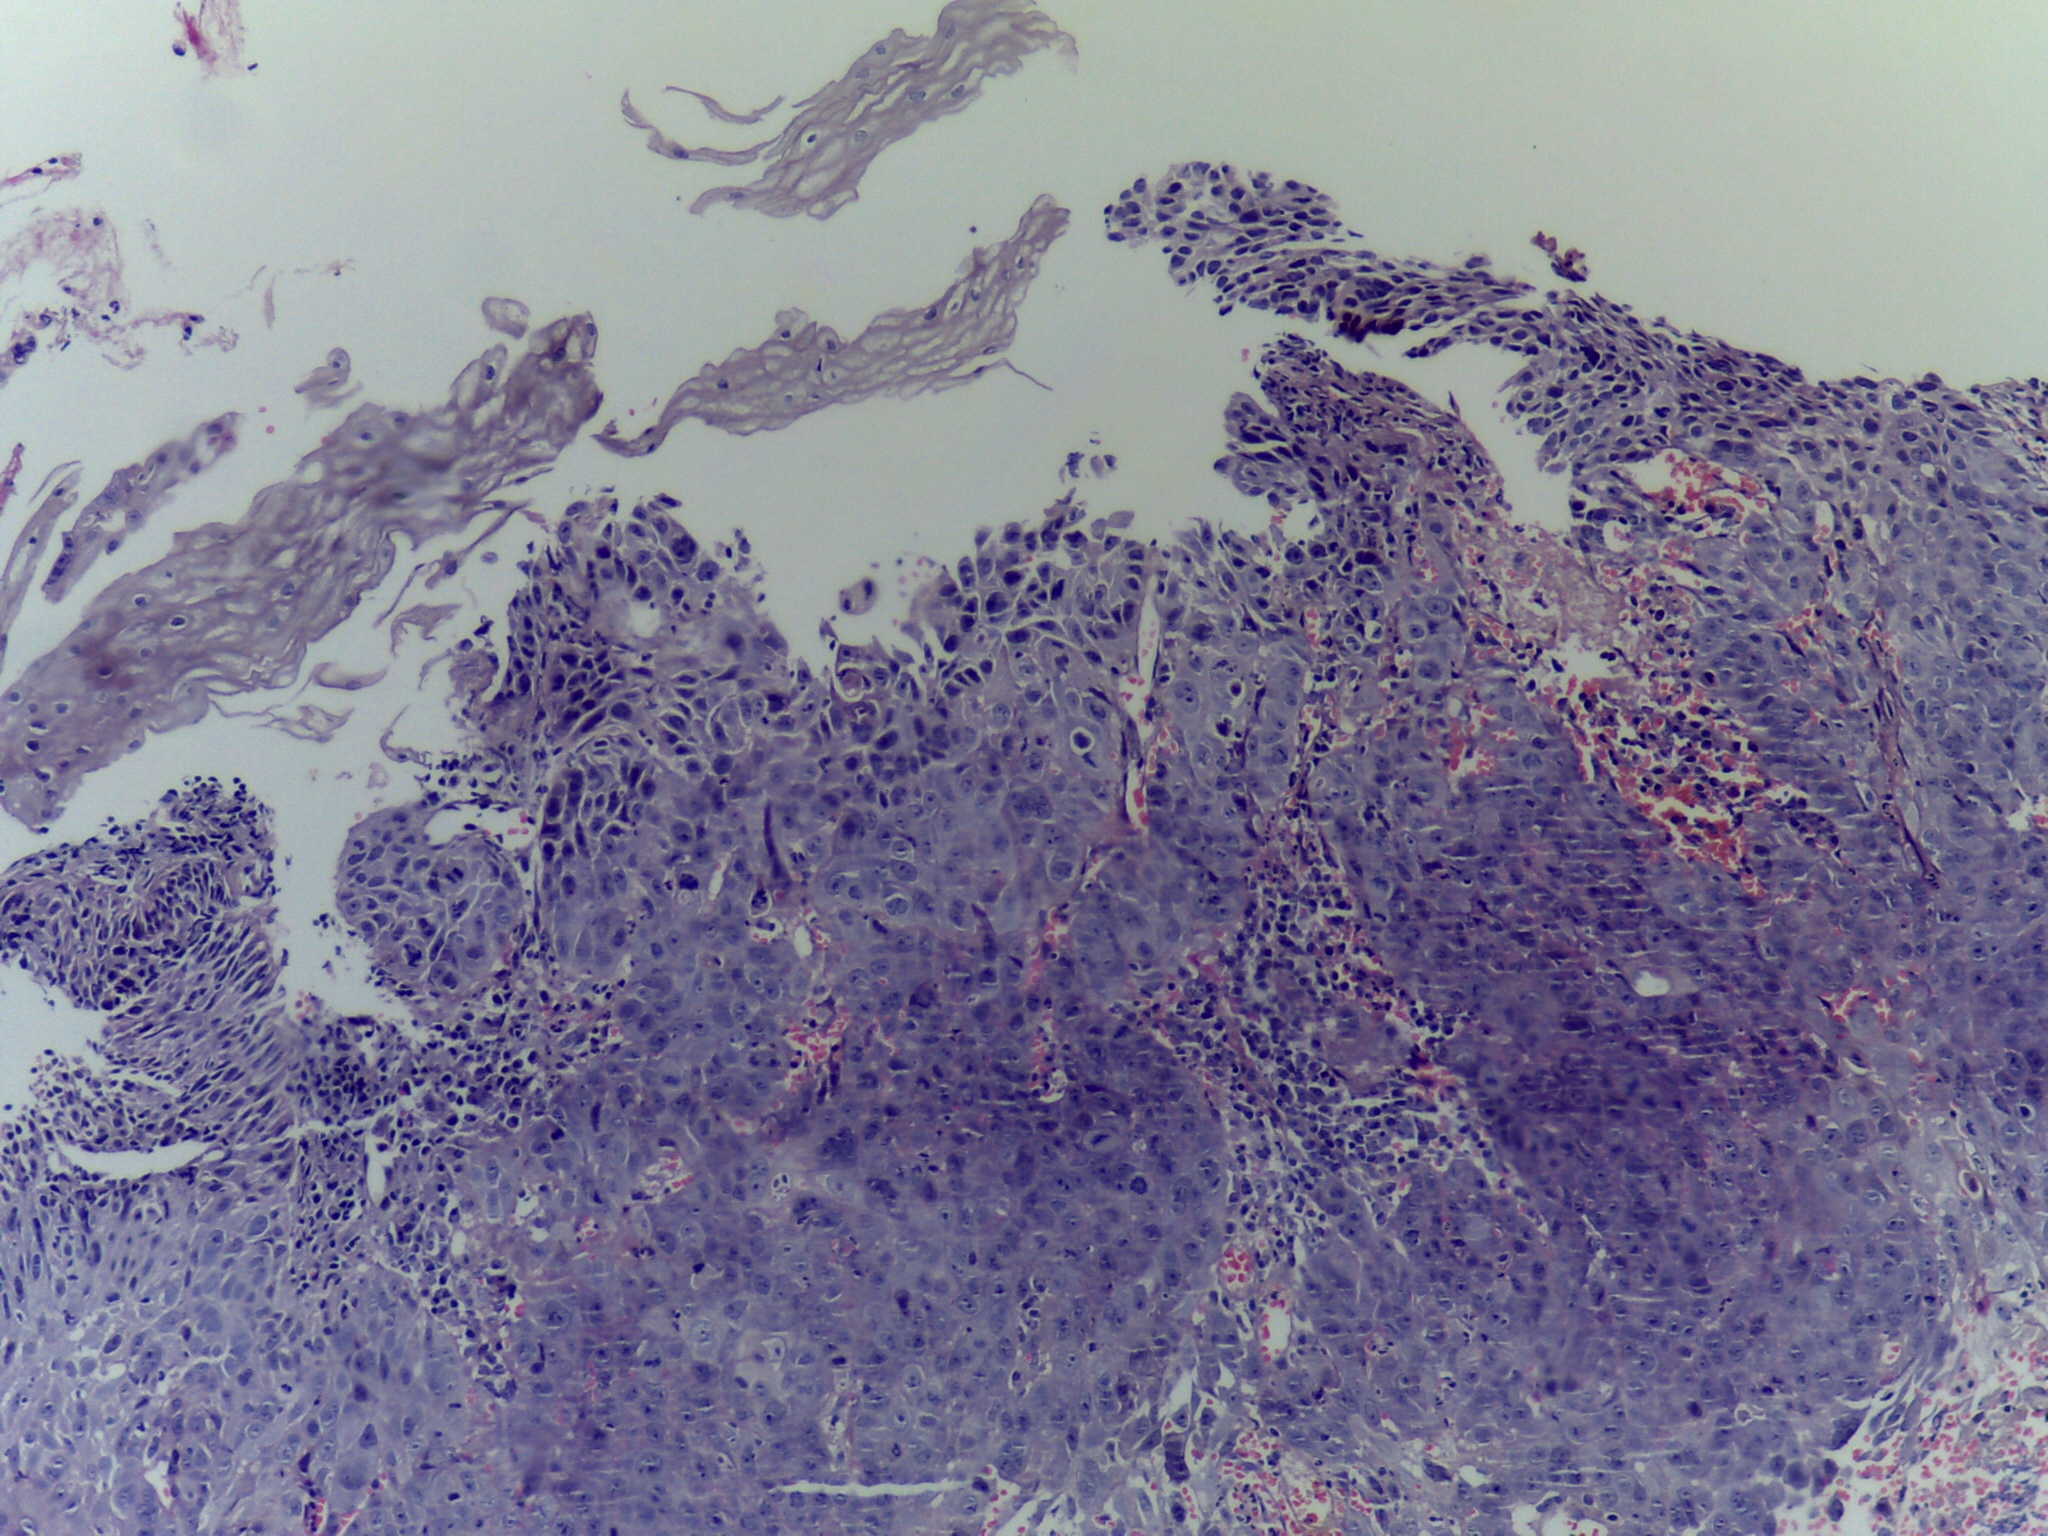
Diagnosis: OSCC